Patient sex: F
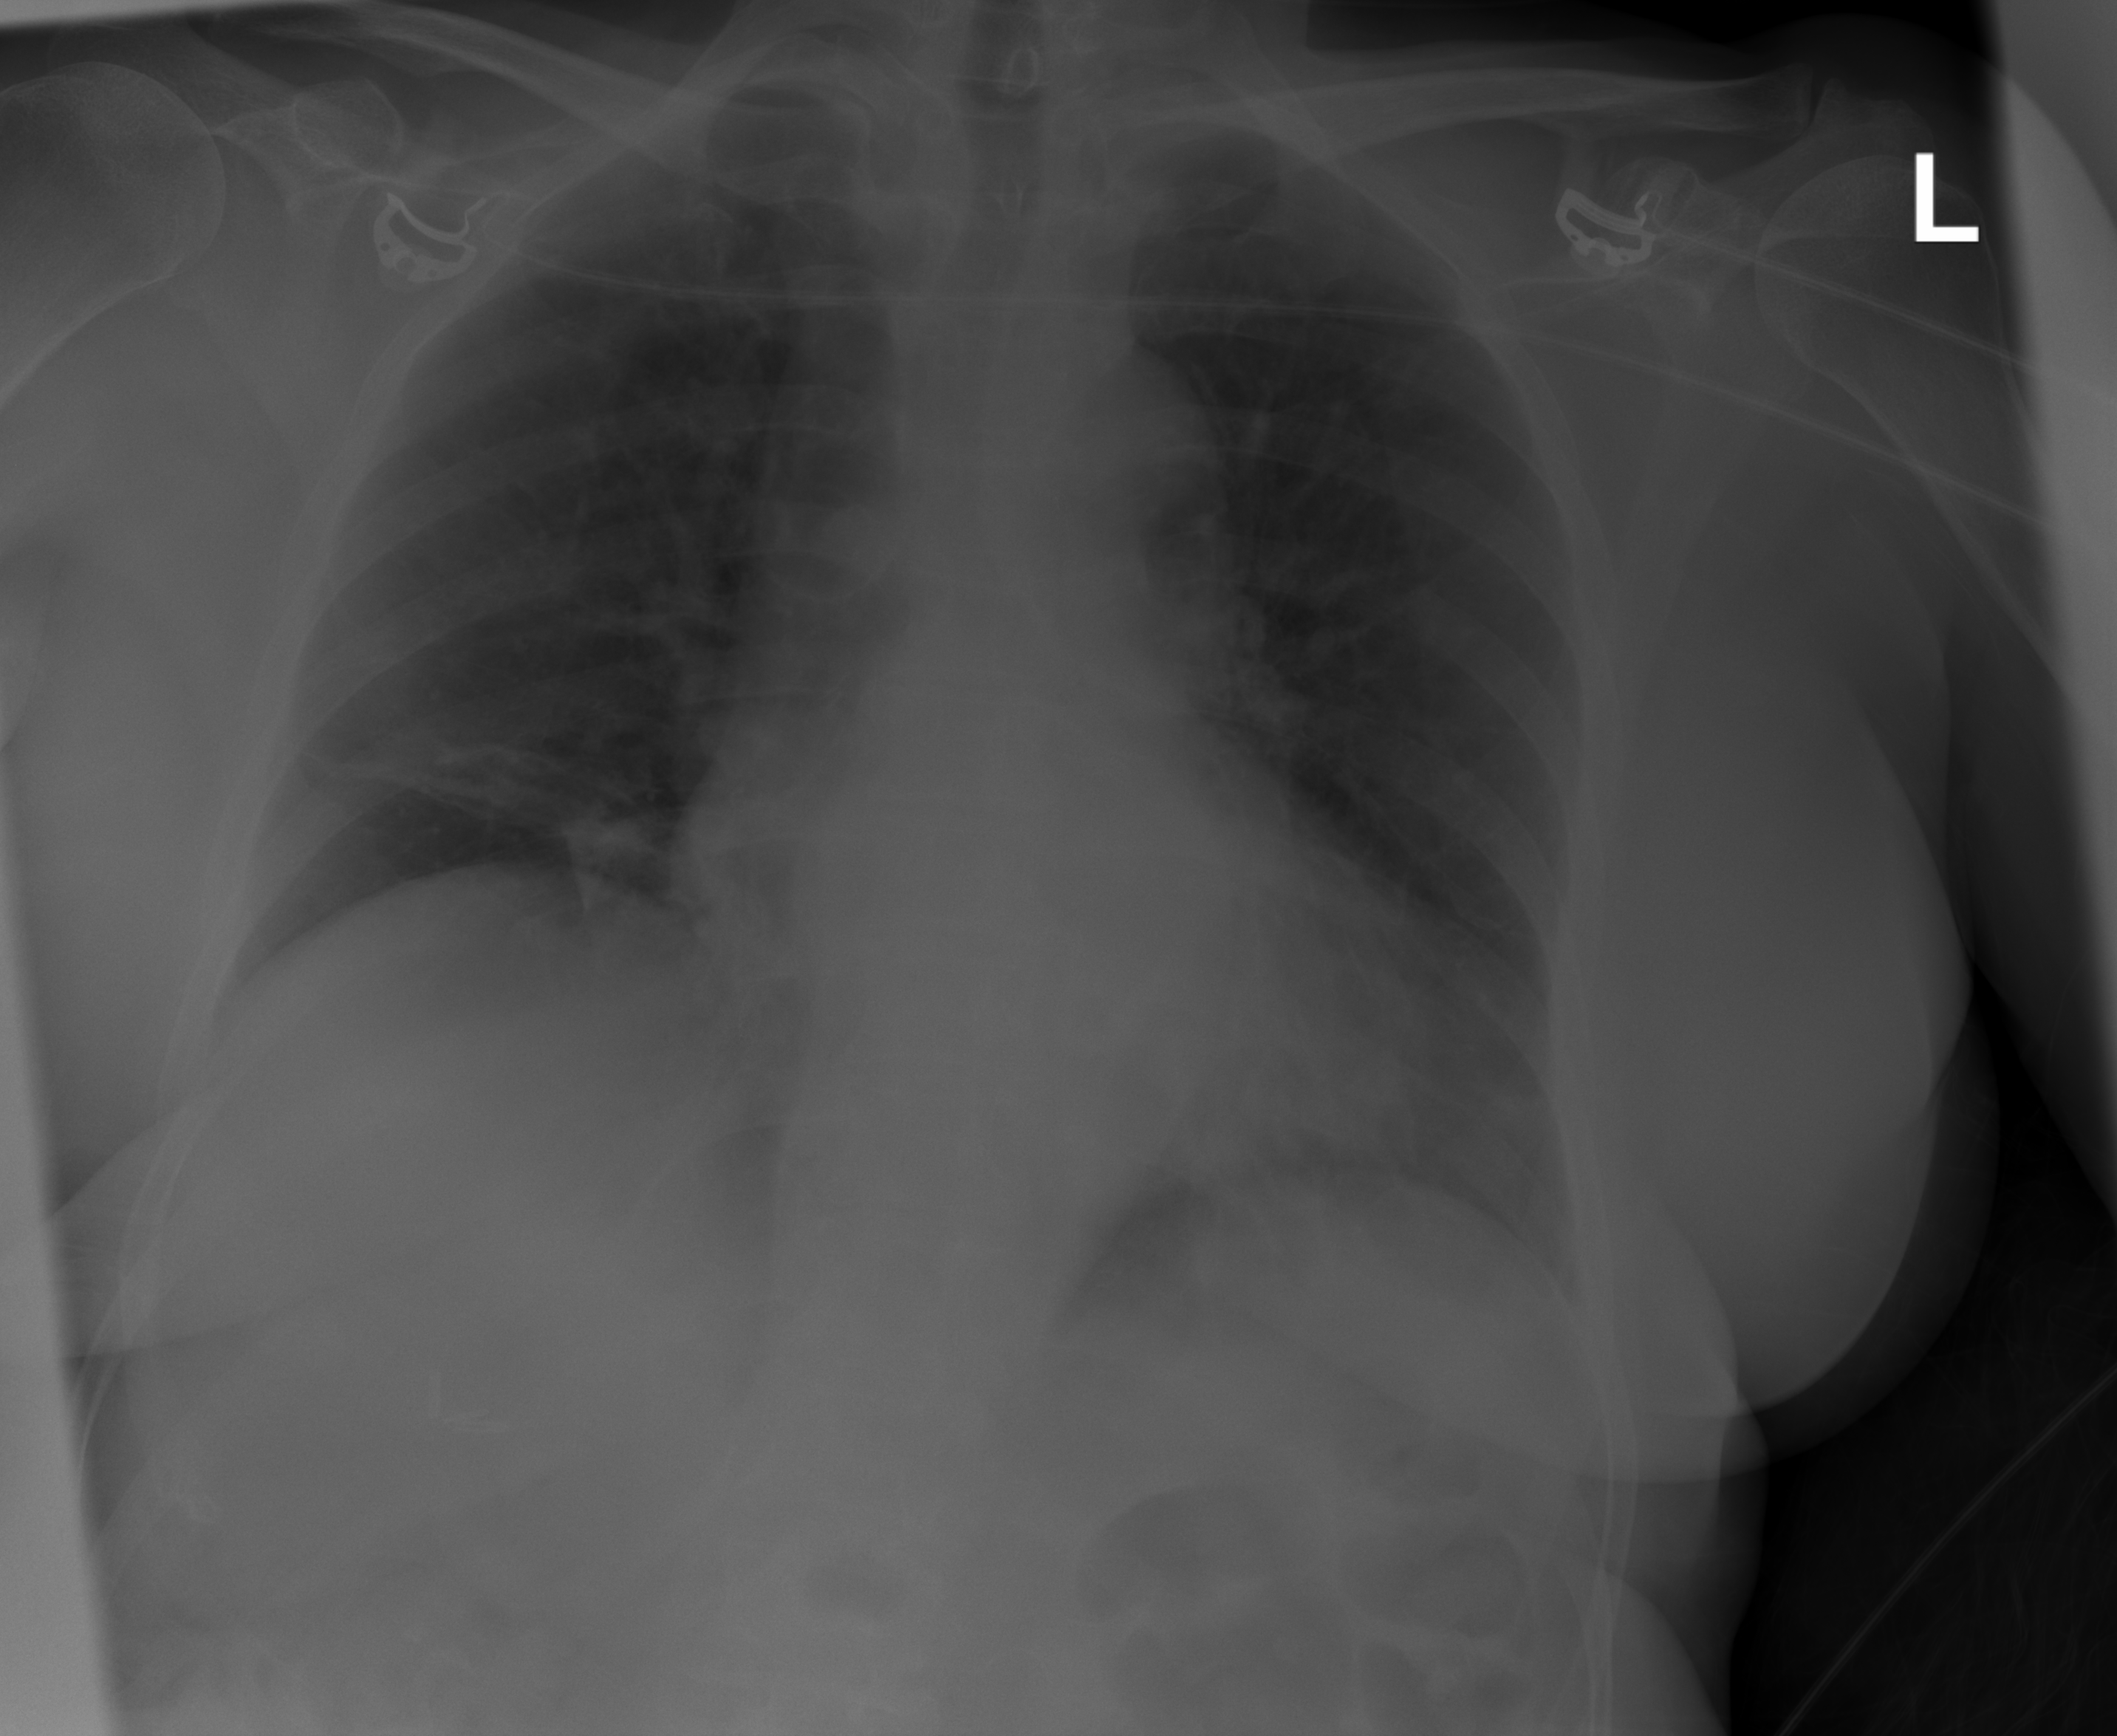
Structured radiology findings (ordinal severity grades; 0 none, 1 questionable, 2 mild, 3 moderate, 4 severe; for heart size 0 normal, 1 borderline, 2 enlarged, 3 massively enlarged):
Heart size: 0
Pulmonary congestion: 0
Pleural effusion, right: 0
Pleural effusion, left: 1
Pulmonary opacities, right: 0
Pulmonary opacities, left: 0
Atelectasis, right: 2
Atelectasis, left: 0